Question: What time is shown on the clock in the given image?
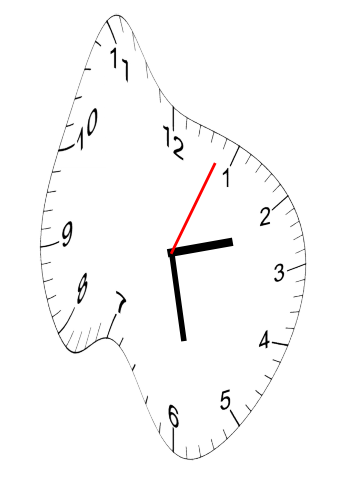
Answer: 02:28:04